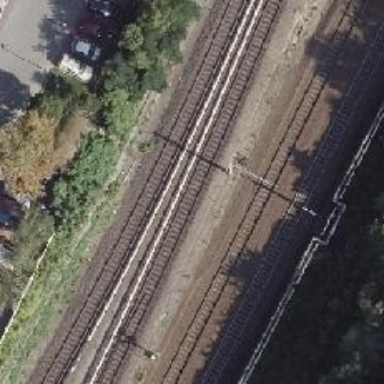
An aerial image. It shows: Railway milestone.